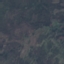
Label: HerbaceousVegetation